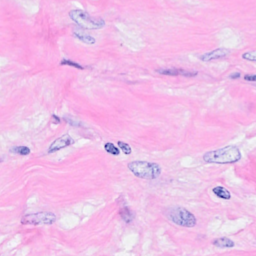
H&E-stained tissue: Breast